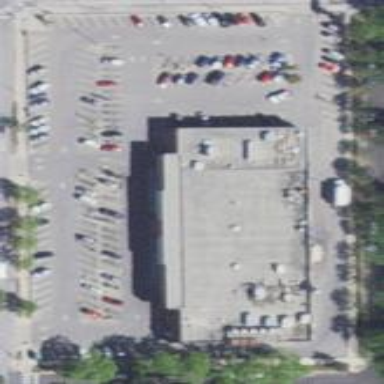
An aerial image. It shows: Retail area.